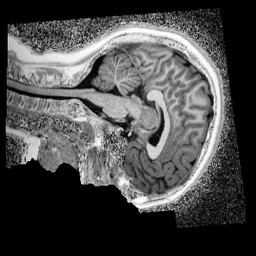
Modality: UNIT1_denoised
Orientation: sagittal
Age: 12
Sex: female
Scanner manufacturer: siemens
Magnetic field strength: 3 T
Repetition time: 4 s
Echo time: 0.00299 s